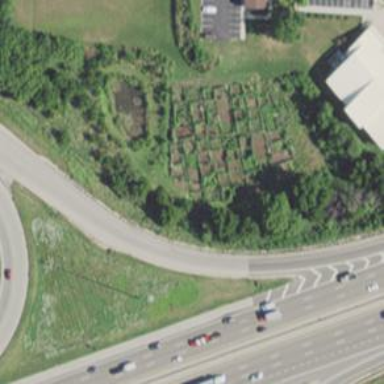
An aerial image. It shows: Community garden filled with leisure land.